Question: Using Visual Studio 2012 Premium on Win 7 x64, I make a new project (an MVC 4 project). When right-clicking on the project, I see no 'Manage NuGet Packages' option. A packages folder exists in the solution directory, as does a package.config file in the project directory. When going to 'Tools', there is no 'Manage NuGet Packages' option, either. When going to 'Tools'->'Extensions and Updates...', the 'NuGet Package Manager' is installed and up to date.
Any idea why my project is unable to manage the NuGet packages for itself?
Here's a screenshot of the menu:

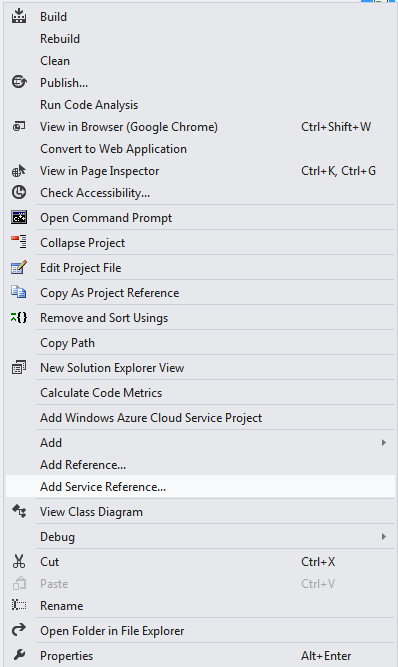
Answer: My solution came in the form of wiping out all traces of the , including all registry files. Because the registry files have weird names, searching for things like 'NuGet.Core' as well as just about anything in the 'Program Files\Microsoft Visual Studio .0\Common7\IDE\Extensions' folder. After clearing those out, restarting the computer, reinstalling NuGet, and then restarting again seemed to clear up the issue.